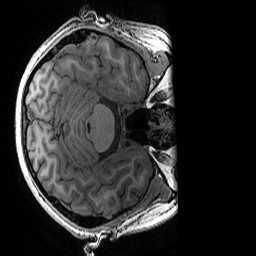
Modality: T1w
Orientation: axial
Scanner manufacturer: ge
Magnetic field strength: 3 T
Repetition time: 0.008156 s
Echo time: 0.00318 s